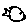
Label: fish